Interaction volume radius: 5 \u00c5
Interaction volume height: 15 \u00c5
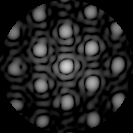
Disorder parameter: 0.1685